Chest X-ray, PA view. Patient: 46 years old, sex M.
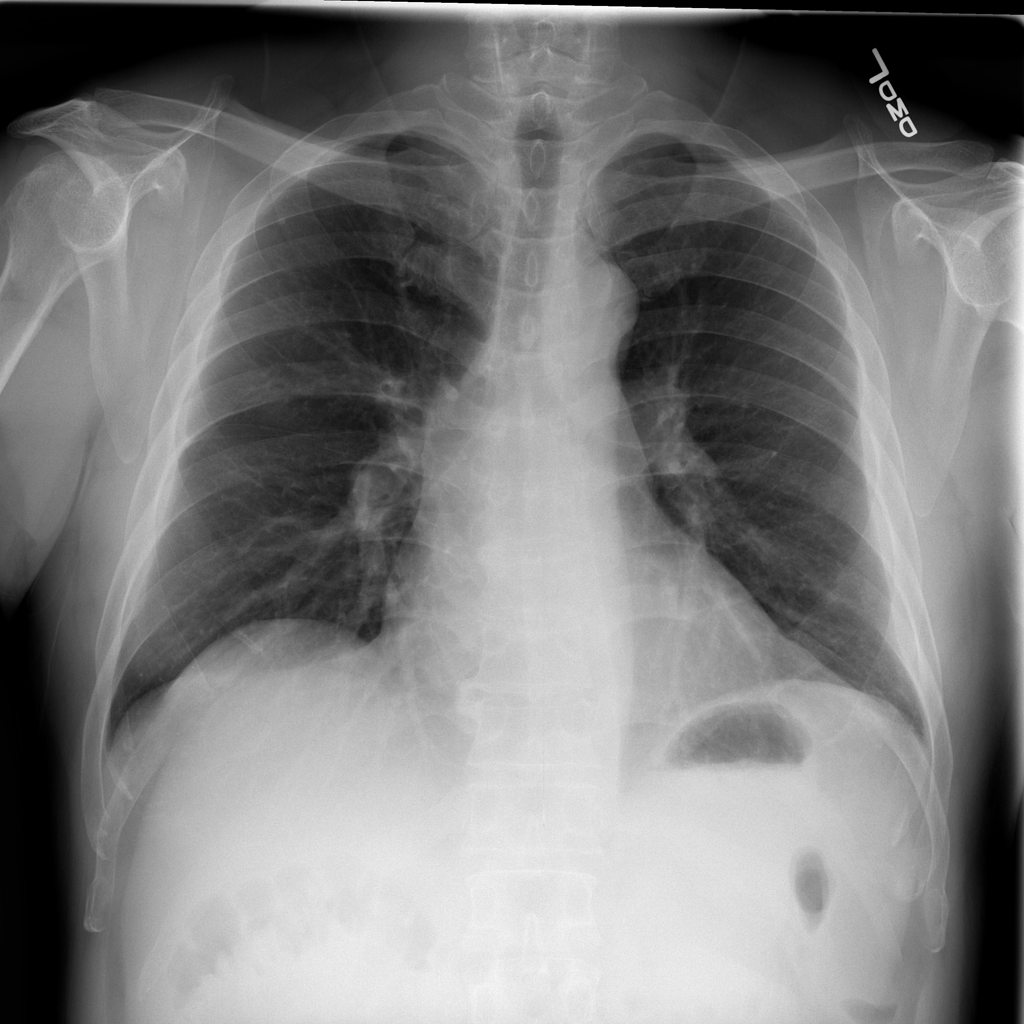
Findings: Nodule